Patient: sex M, age 79
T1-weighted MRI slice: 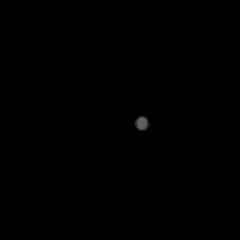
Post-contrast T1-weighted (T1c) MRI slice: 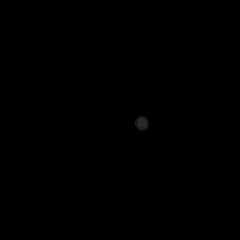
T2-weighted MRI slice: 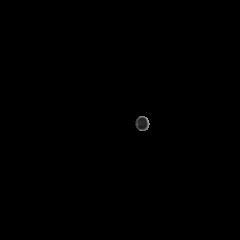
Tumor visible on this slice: no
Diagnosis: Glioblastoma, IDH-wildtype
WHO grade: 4